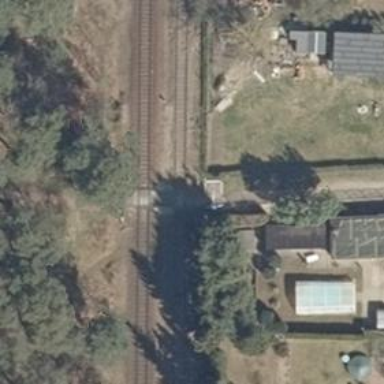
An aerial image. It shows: Crossing for the railway.